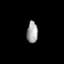
Tissue: skin
Cell type: Myeloid cells
Senescence score: 0.6822
Nuclear area (px): 234
Mean DAPI intensity: 158.85